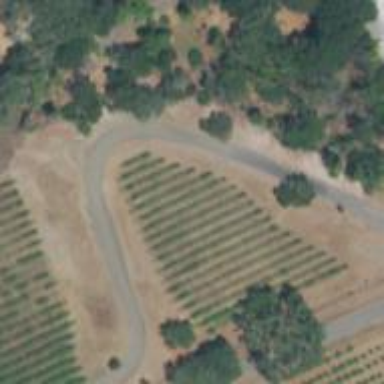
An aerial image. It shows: Vineyard with grape crops.